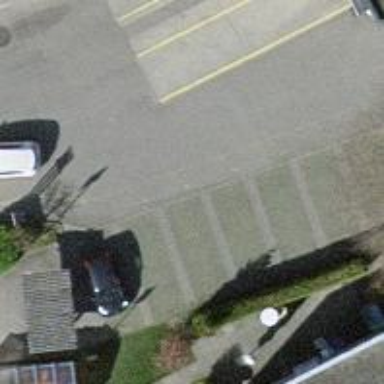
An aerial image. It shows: Parking aisle designated as service road.